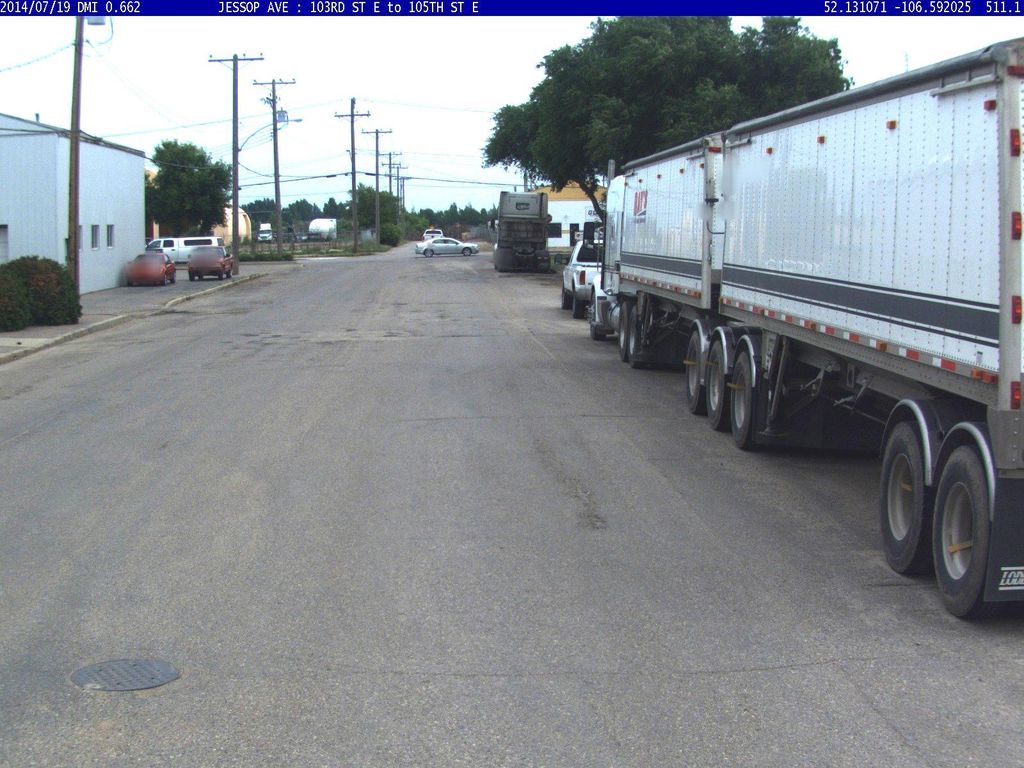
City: saskatoon